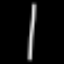
Label: line